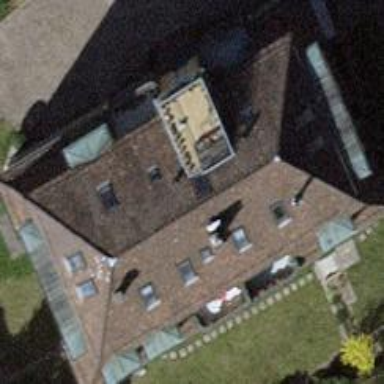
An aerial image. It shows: Building with pyramidal-shaped roof.